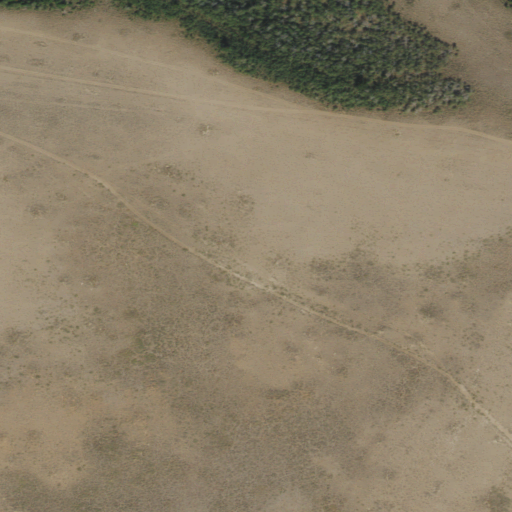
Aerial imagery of ridge(s) in Wyoming named Johnson Ridge containing shrub and evergreen forest